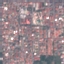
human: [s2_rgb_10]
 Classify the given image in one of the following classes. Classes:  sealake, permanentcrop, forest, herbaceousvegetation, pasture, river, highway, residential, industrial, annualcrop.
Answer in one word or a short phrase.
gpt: Residential